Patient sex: M
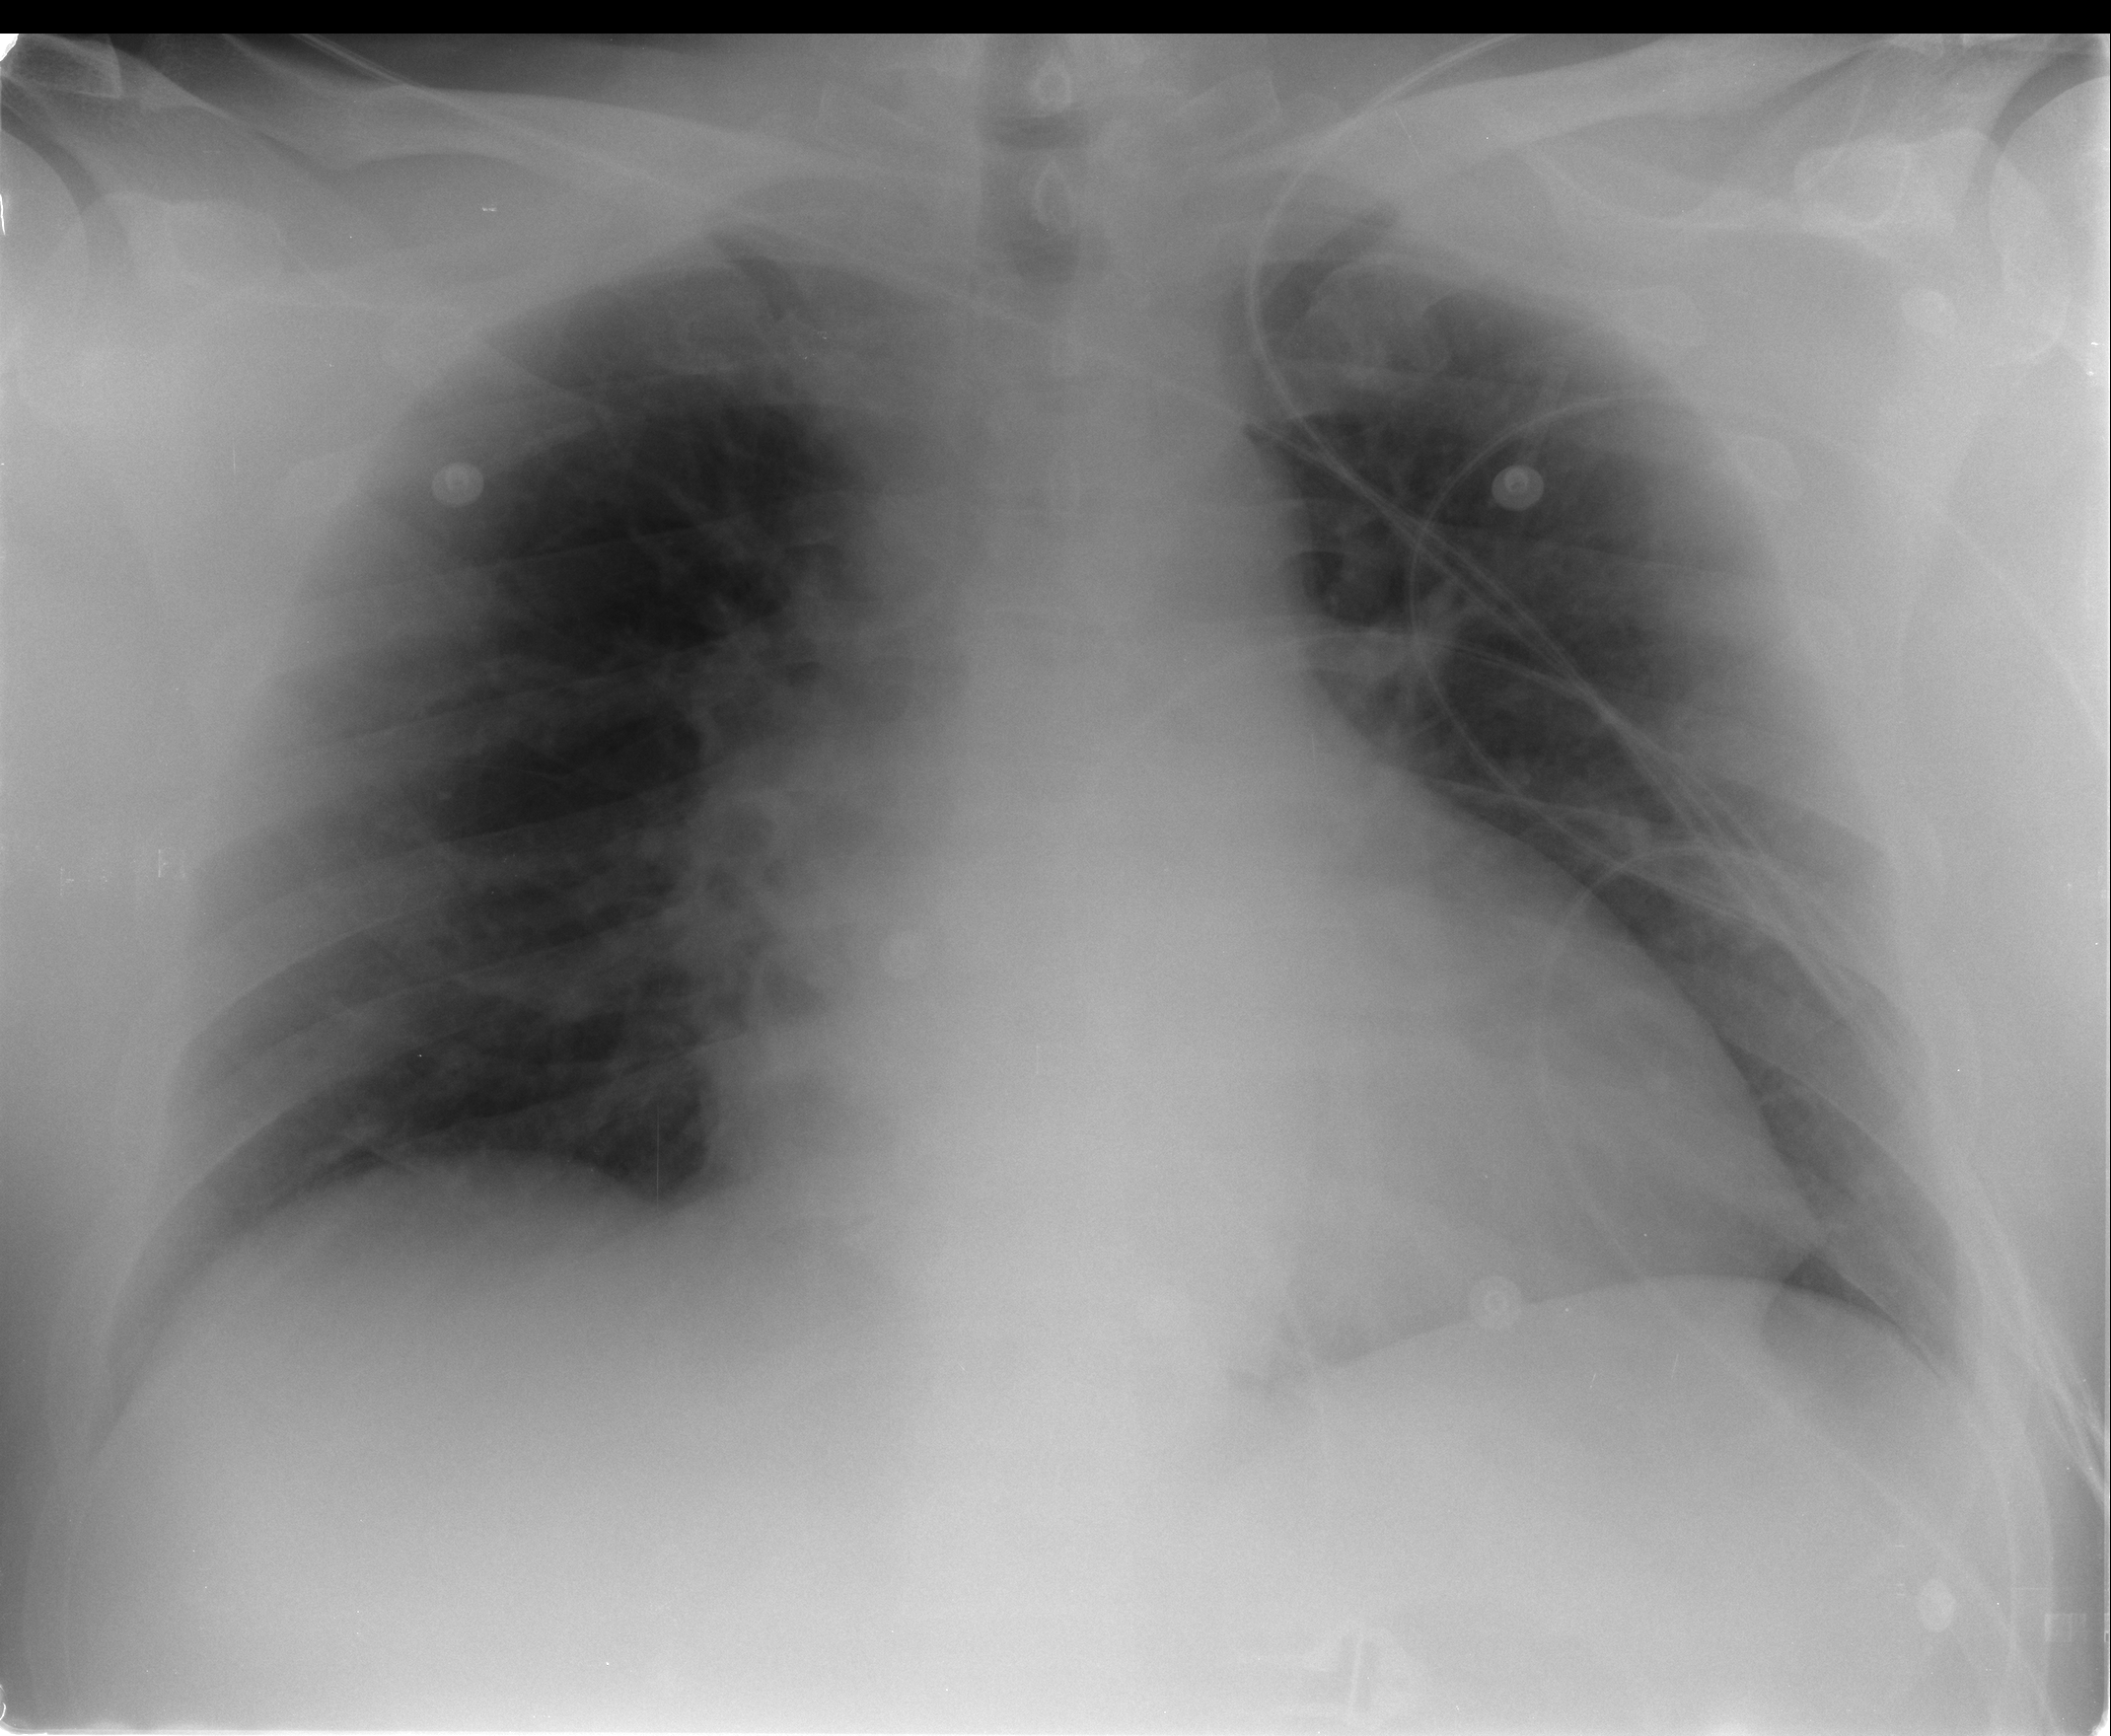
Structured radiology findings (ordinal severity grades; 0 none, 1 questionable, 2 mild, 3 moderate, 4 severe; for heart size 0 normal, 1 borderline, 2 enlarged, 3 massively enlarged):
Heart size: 2
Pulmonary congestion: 2
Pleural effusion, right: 0
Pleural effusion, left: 0
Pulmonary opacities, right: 0
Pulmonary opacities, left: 0
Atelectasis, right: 0
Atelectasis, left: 0